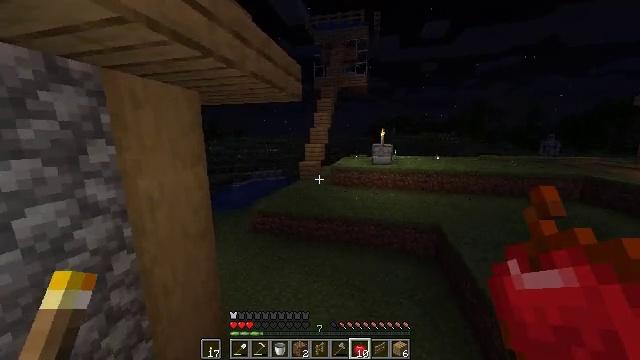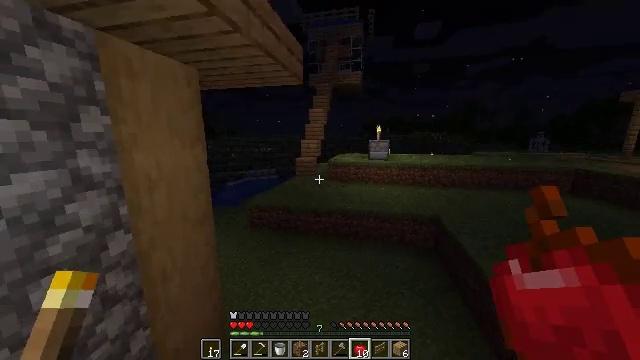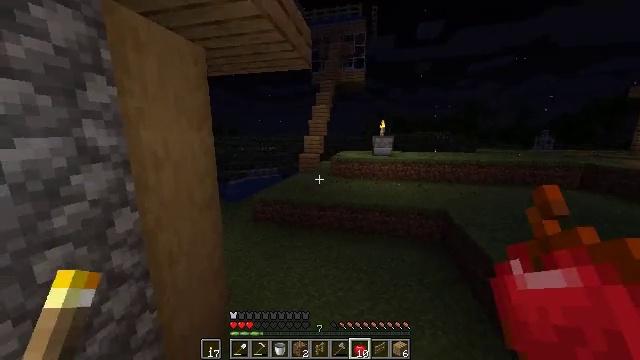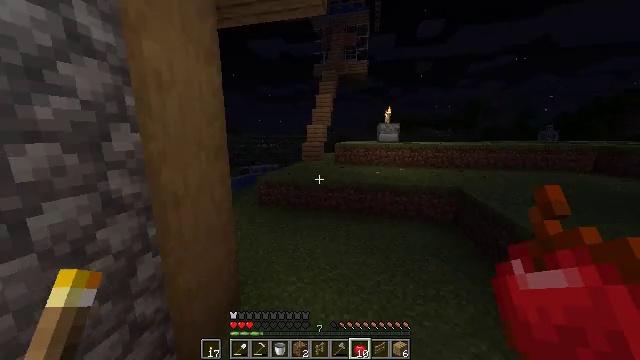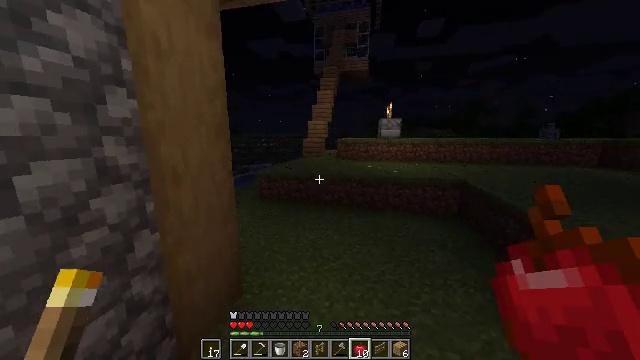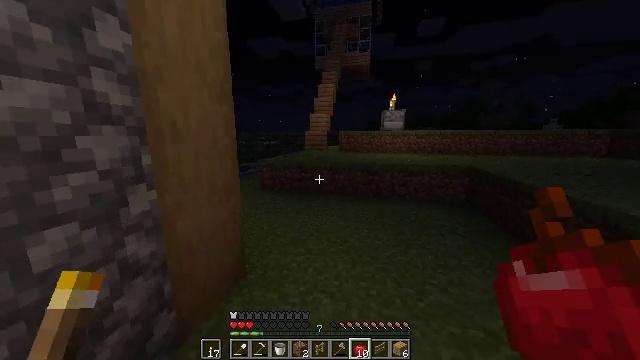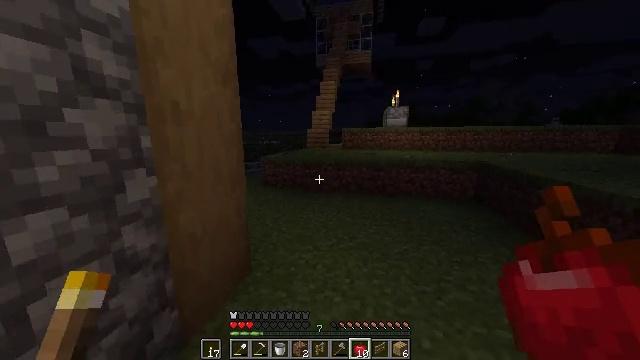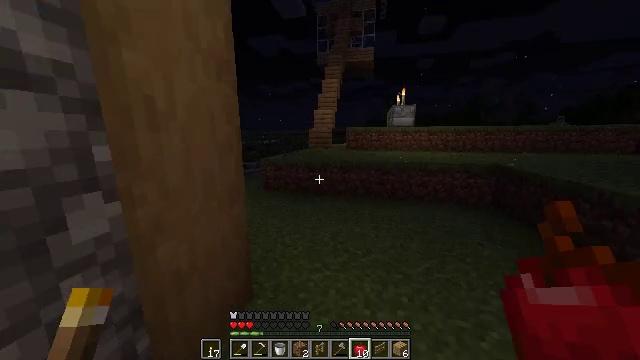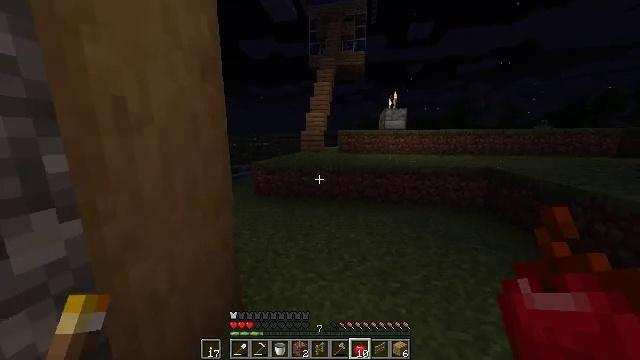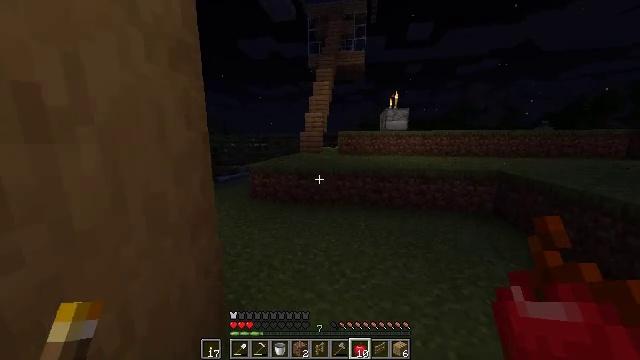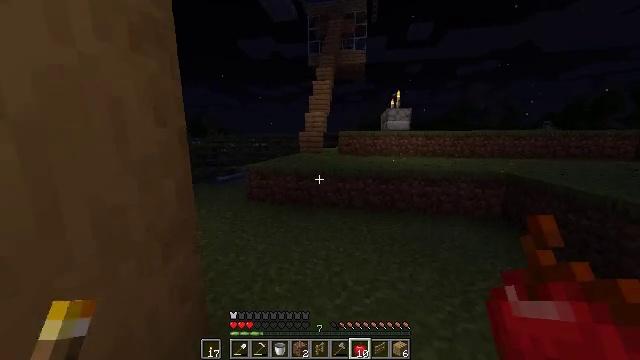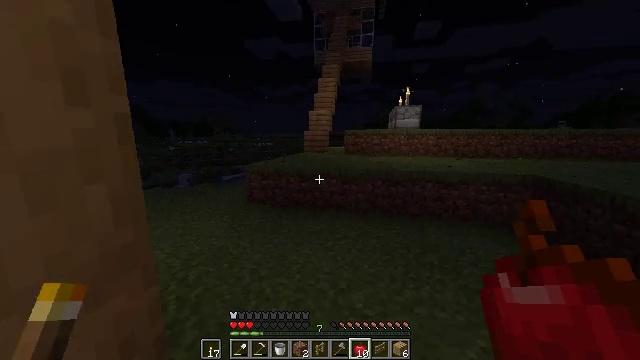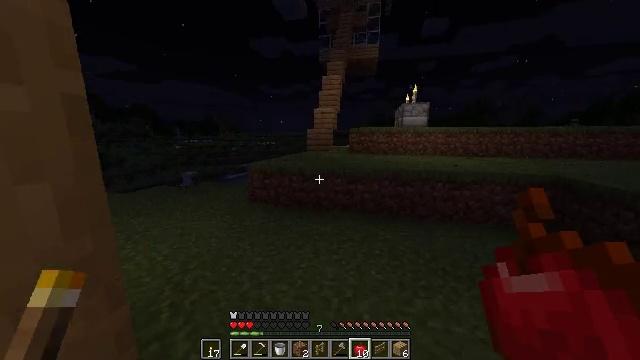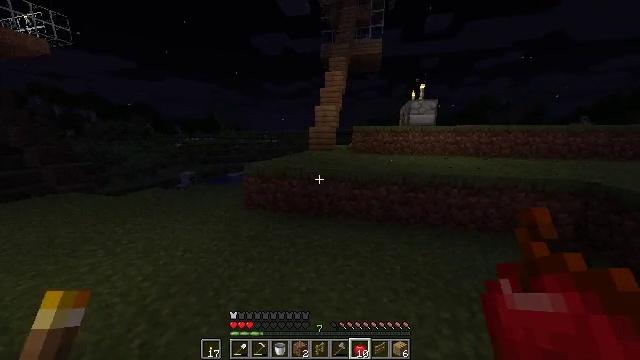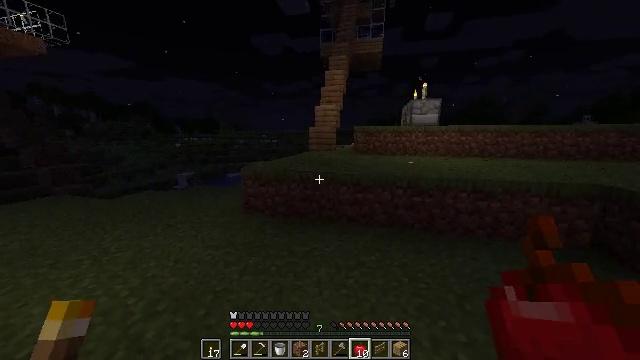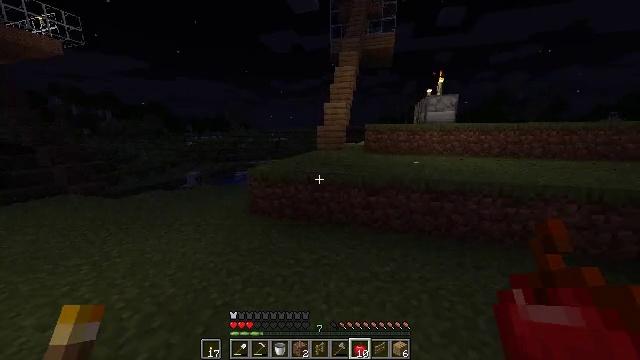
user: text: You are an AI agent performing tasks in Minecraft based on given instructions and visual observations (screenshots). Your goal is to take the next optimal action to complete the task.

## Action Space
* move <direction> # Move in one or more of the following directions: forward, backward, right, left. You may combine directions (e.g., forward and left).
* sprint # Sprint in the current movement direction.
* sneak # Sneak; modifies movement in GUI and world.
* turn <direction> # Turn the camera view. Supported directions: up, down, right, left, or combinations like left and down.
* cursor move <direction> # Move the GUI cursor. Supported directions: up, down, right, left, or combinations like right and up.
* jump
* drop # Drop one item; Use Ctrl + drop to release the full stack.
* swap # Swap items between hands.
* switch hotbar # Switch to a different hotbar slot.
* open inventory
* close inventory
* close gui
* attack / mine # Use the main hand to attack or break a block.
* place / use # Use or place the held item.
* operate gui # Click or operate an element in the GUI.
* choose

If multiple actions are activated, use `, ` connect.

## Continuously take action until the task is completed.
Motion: motion action
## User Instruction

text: Drop an egg.
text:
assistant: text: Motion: move forward, sprint, turn right
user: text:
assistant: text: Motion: move forward, sprint
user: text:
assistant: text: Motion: move forward, sprint
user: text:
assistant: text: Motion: move forward
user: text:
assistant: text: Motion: move forward
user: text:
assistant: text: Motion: move forward, sprint
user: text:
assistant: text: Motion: move forward, sprint
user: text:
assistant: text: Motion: move forward, sprint, turn right
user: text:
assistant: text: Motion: move forward, sprint
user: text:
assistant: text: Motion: move forward
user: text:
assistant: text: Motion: move forward, turn left
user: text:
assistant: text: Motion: move forward, sprint, turn left
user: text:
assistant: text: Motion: move forward, sprint
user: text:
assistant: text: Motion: move forward, sprint
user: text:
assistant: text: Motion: move forward, sprint, turn left
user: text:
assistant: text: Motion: move forward, turn left and down
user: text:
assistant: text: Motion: move forward, sprint, turn left
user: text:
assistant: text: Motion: move forward, sprint, turn left
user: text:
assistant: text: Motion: move forward, sprint, turn left and up
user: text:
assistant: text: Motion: move forward, sprint, turn left and up
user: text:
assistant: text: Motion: move forward, sprint, turn left and up
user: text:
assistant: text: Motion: move forward, turn left
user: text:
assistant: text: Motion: move forward, turn left
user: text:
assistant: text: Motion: move forward
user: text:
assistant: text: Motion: move forward, turn left
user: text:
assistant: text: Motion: move forward, turn left and down
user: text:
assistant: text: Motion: move forward, turn left and down
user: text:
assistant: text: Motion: move forward, turn down
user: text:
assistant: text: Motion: move forward
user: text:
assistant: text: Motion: move forward